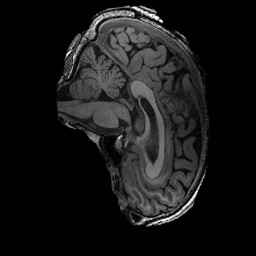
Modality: T1w
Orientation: sagittal
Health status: ill
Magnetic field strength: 3 T